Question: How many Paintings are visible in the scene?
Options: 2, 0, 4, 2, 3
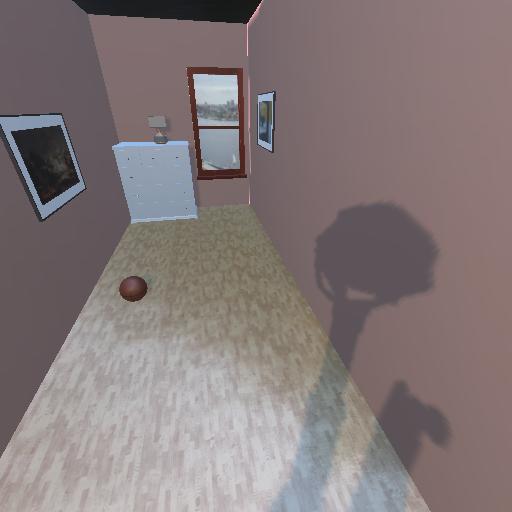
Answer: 2